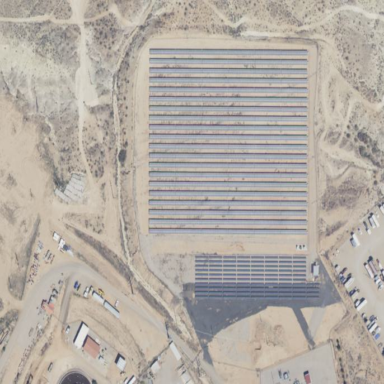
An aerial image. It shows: Solar power plant.